This grayscale texture is a bearing vibration snapshot reshaped row-by-row into a square image. What is the most likely bearing condition (normal, inner_race, outer_race, ball)?
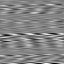
Answer: outer_race